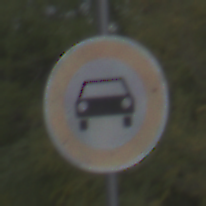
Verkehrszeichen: VerbotKraftwagen
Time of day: Midday
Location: Outdoor (Suburban)
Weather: Overcast
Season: NotSpecified
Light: Natural